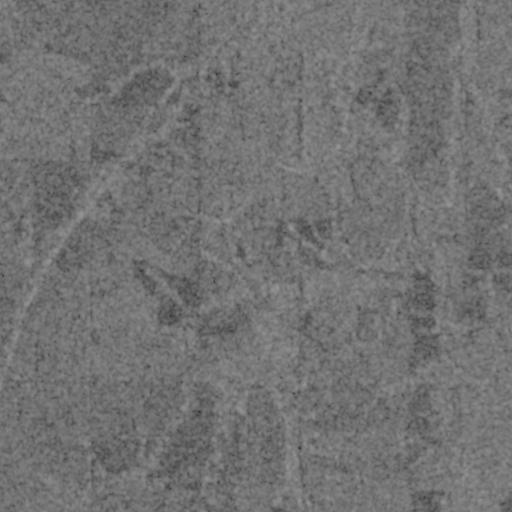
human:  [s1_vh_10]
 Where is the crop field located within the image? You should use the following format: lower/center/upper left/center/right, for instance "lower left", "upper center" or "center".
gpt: The crop field is located in the upper right of the image.
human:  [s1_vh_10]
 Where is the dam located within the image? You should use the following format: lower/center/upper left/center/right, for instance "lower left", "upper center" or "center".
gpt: The dam is located in the upper center of the image.
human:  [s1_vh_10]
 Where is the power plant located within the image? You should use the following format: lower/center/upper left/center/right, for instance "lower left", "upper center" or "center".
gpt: There is no power plant in the image.

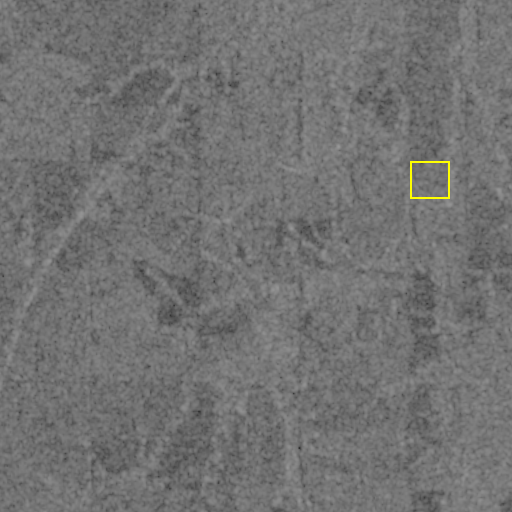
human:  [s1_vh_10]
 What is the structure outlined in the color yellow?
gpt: The structure outlined in yellow is a crop field.
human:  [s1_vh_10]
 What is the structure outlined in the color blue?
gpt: There is no blue outline.